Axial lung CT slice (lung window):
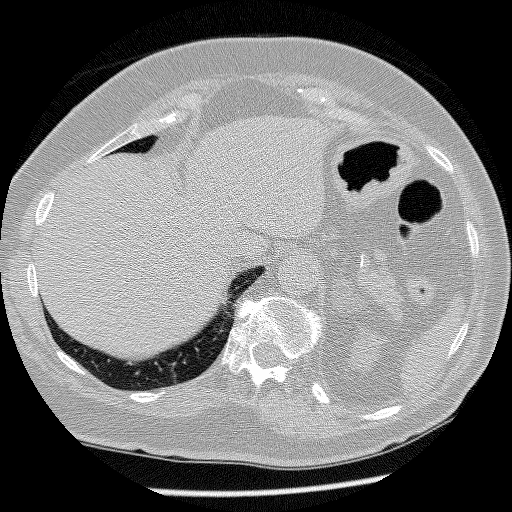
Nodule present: no